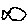
Label: fish